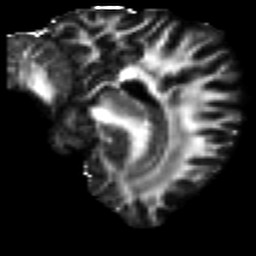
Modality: FA
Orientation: sagittal
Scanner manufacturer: ge
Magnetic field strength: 3 T
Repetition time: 7.98 s
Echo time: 0.0701 s